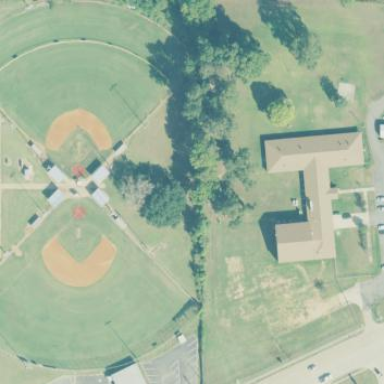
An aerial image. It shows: Baseball pitch for leisure land activities.